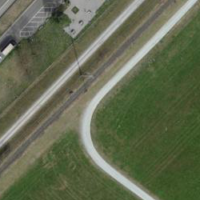
EUNIS habitat code: 57
Species observed at this site:
Thymus pulegioides
Corvus corone
Emberiza citrinella
Sylvia borin
Buteo buteo
Phylloscopus collybita
Luscinia megarhynchos
Centaurium erythraea
Echium vulgare
Cyanistes caeruleus
Phyllopertha horticola
Anas platyrhynchos
Sturnus vulgaris
Passer domesticus
Carduelis carduelis
Turdus merula
Centaurea scabiosa
Knautia arvensis
Gryllus campestris
Saxicola torquatus
Milvus milvus
Melanargia galathea
Turdus pilaris
Motacilla alba
Phylloscopus trochilus
Ononis spinosa